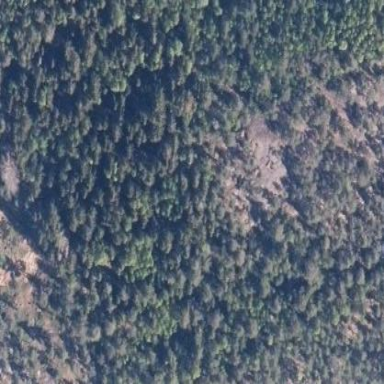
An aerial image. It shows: Landscape dominated by bare rock.